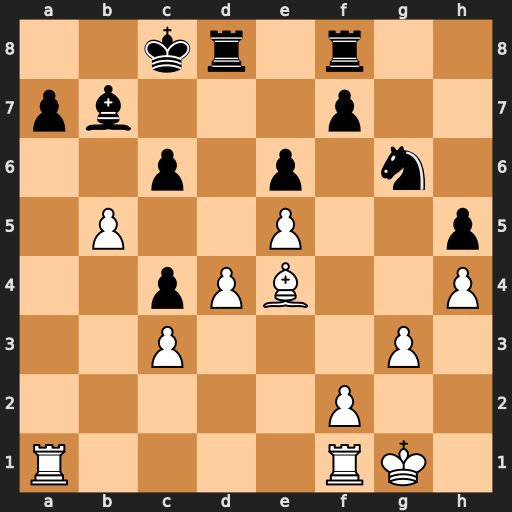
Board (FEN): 2kr1r2/pb3p2/2p1p1n1/1P2P2p/2pPB2P/2P3P1/5P2/R4RK1
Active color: w
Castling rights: -
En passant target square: -
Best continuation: bxc6 Bxc6 Bxc6